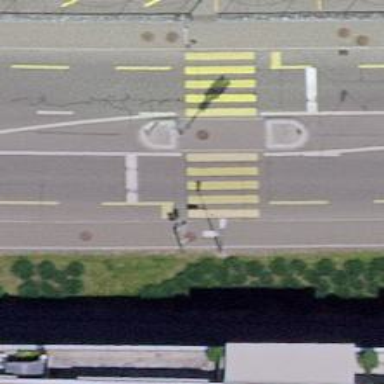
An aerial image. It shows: Zebra crossing with traffic signals and island.